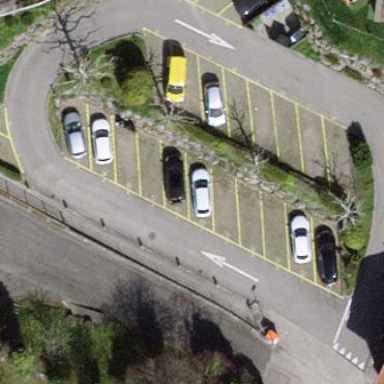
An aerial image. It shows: Parking area with surface.